Field crop: maize
Growth stage: 2
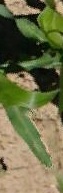
Species: maize